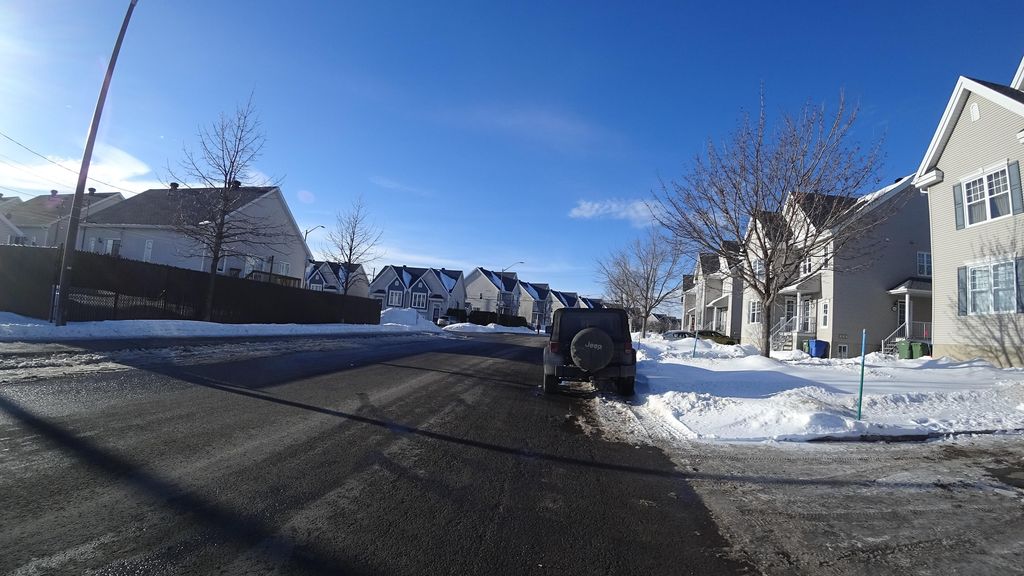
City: quebec_city